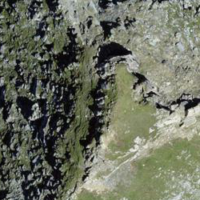
EUNIS habitat code: 48
Species observed at this site:
Anthus trivialis
Oenanthe oenanthe
Troglodytes troglodytes
Anthus spinoletta
Phoenicurus ochruros
Fringilla coelebs
Pyrrhocorax graculus
Aquila chrysaetos
Corvus corax